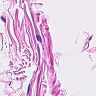
Metastatic tissue present: no